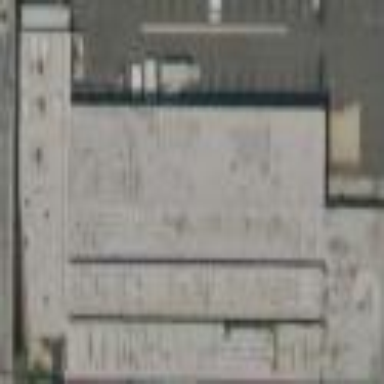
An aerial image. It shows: Warehouse.